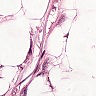
Metastatic tissue present: yes